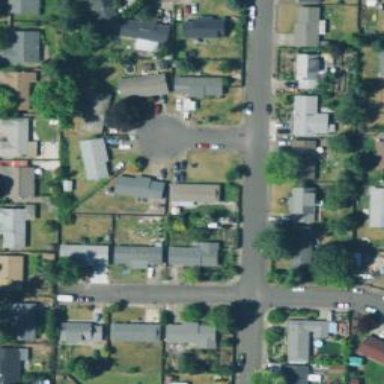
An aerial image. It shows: Residential area composed of single-family homes.